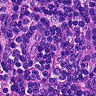
Metastatic tissue present: no